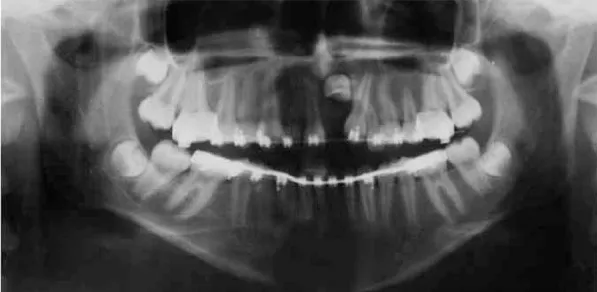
Panoramic radiograph revealing impaction of tooth #21, #22 and #23 with incomplete
transposition.
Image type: radiology (x_ray)